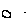
Label: circle